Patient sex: F
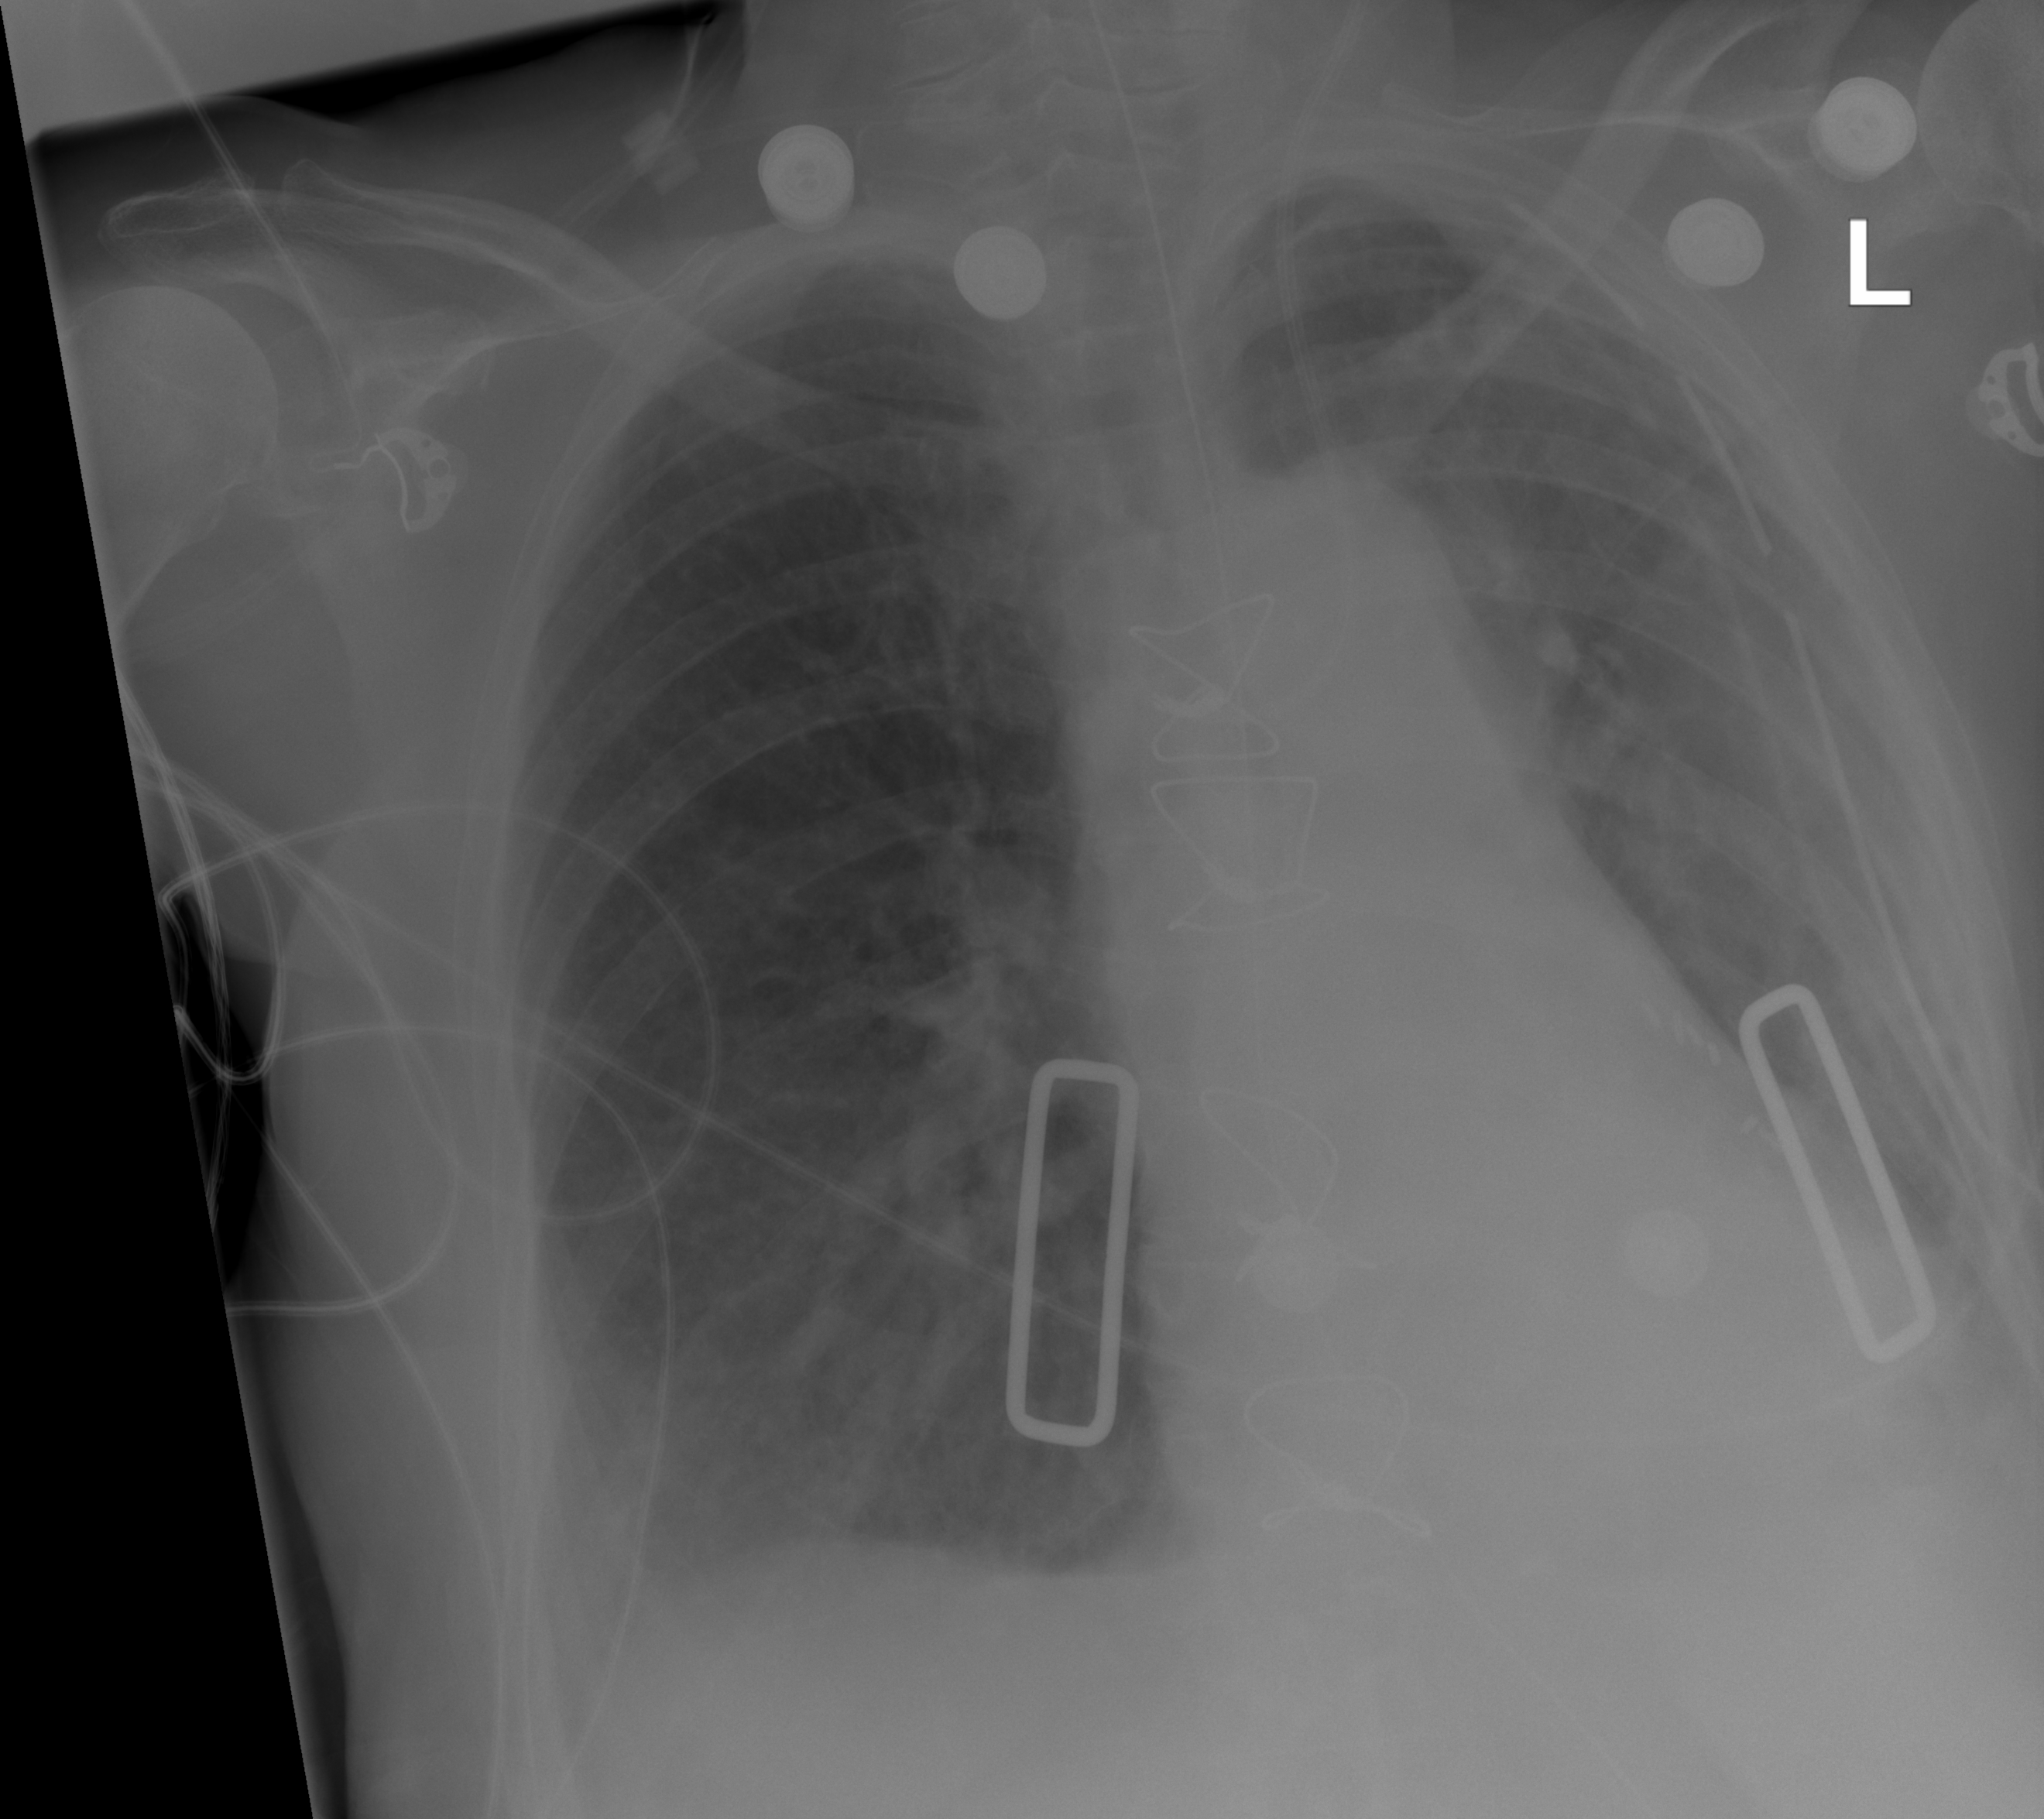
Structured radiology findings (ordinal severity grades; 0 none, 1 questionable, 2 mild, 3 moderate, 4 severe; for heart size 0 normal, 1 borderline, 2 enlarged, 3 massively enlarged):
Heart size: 0
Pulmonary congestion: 0
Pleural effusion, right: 2
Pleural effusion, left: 2
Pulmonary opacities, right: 0
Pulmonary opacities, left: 0
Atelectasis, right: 2
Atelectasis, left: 2